Aerial crown-view tile of a tropical tree (Barro Colorado Island, Panama), acquired 20241112:
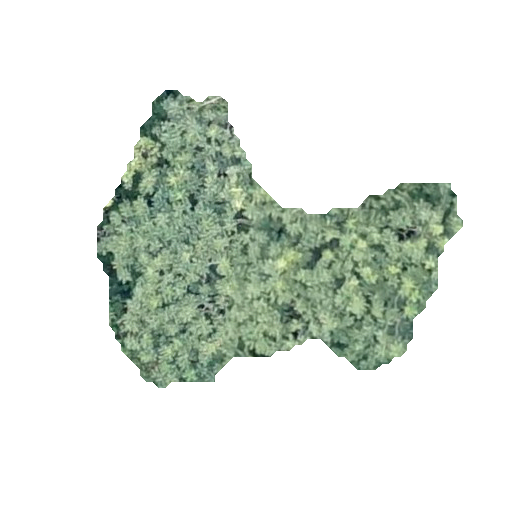
Species: Spondias mombin
GBIF accepted scientific name: Spondias mombin
Crown area: 99.426 m²